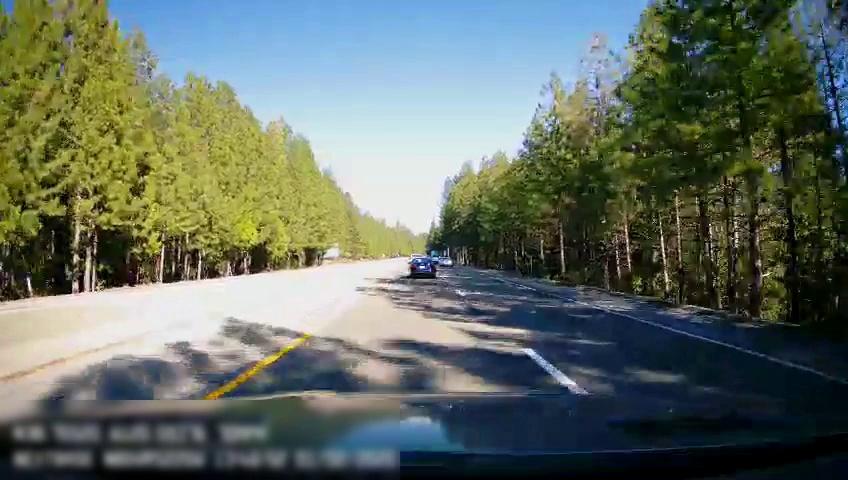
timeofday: Day
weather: Sunny
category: Drivable Space
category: Vehicles | Car
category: Vehicles | Car
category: Lanes | Current Lane
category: Lanes | Current Lane
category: Lanes | Alternate Lane